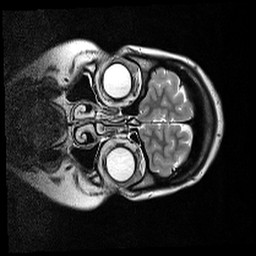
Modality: T2w
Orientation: coronal
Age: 26
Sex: female
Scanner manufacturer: siemens
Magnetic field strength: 3 T
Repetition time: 7 s
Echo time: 0.085 s